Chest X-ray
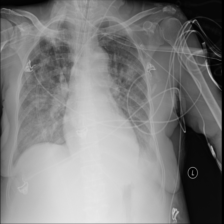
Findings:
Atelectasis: negative
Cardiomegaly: negative
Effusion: positive
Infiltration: negative
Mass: negative
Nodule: negative
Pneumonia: negative
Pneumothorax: negative
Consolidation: negative
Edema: negative
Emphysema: negative
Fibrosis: negative
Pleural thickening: negative
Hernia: negative